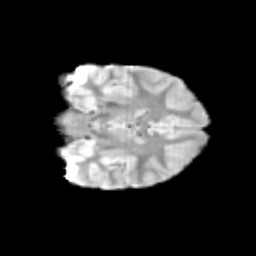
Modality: T2w
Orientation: coronal
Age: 11
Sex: female
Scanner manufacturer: siemens
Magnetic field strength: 3 T
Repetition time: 3.8 s
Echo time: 0.07 s